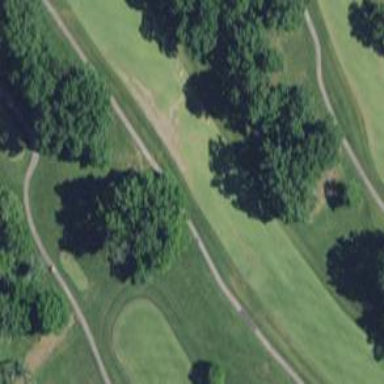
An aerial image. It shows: Golf fairway surrounded by grass.